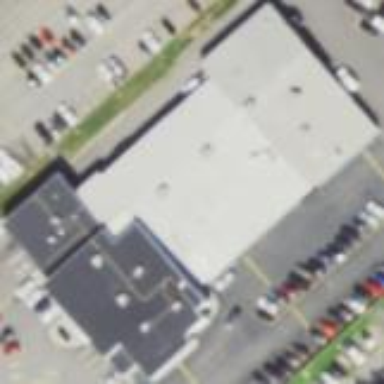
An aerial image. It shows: Car shop building.